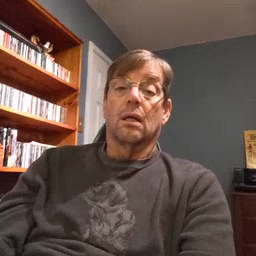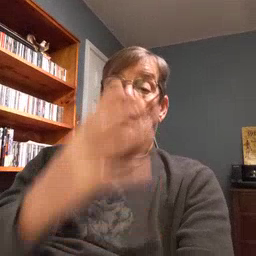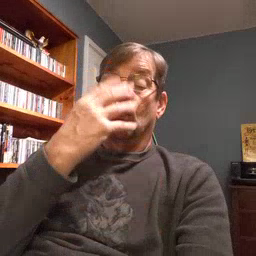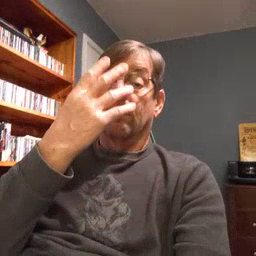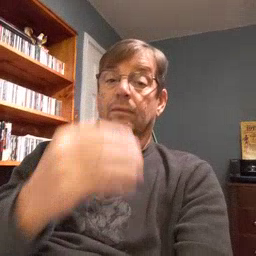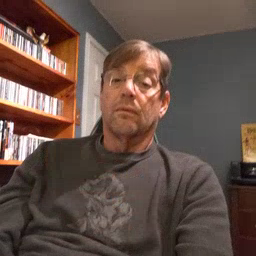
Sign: wolf